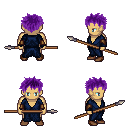
a pixel art fantasy rpg character, male body template, human, tanned skin, blue robe, white pants, purple bedhead hairstyle, cloth bracers, brown shoes, spear, four views (front, back, left, right), 2x2 character sprite sheet, small pixel art, hard edges, no anti-aliasing